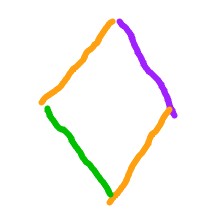
Shape: rhombus